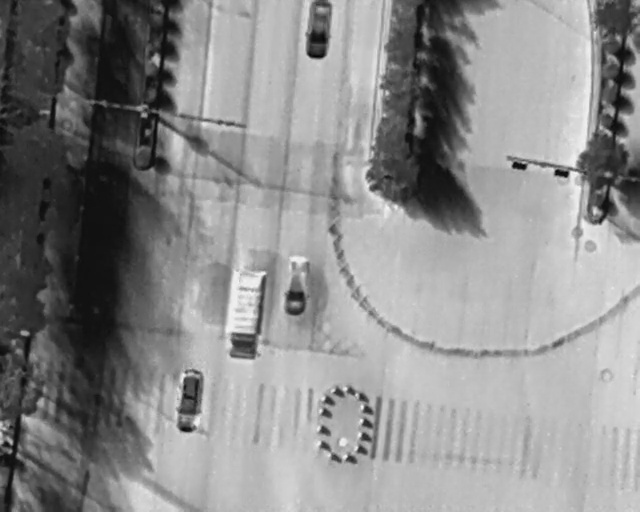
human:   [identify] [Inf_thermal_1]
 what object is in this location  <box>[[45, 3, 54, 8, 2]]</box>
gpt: <ref>1 medium car at the top</ref>

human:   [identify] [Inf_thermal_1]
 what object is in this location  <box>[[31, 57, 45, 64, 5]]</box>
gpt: <ref>1 medium othervehicle at the center</ref>